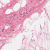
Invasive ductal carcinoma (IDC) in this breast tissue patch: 0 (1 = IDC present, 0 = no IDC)